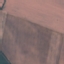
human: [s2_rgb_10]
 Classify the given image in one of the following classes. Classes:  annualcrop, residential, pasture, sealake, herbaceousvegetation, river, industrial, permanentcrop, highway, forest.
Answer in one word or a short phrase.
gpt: AnnualCrop